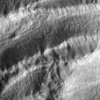
Label: not_dusty